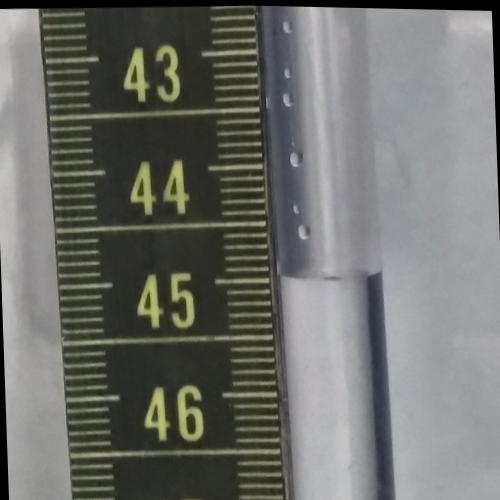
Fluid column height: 45.0 cm